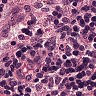
Metastatic tissue present: no